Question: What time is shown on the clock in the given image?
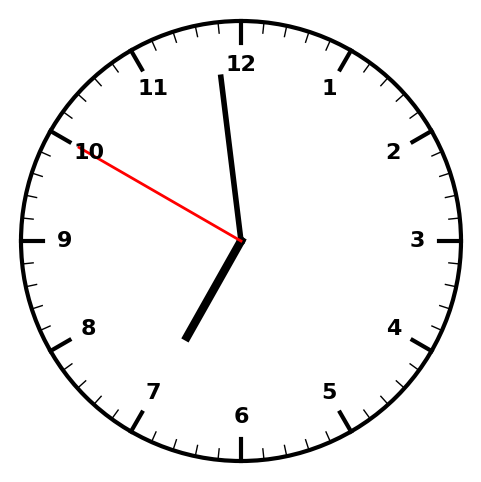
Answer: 06:58:50